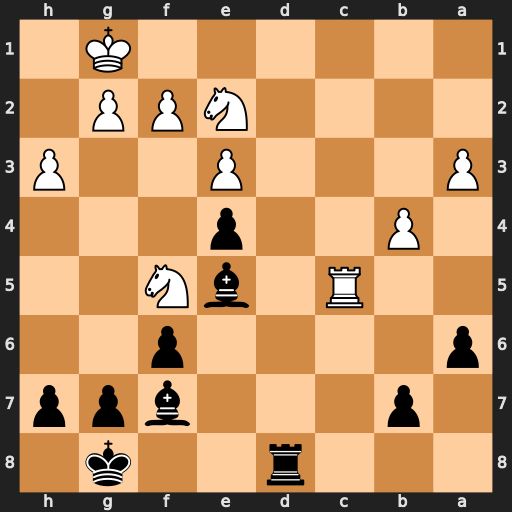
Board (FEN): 3r2k1/1p3bpp/p4p2/2R1bN2/1P2p3/P3P2P/4NPP1/6K1
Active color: b
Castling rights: -
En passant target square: -
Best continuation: Rd1#